Question: I have a 'QAbstractItemModel'-derived class attached to a 'QTreeView'.
Model implements 2 top-level rows and one of them has 3 sub-rows. Only first 2 sub-rows are displayed. If I add one "dummy" top-level row then everything is displayed.
I used 'qDebug()' to print how many times 'QTreeView' calls my 'model::data()' and with what indexes (only 'Qt::DisplayRole' cases are printed) and see that it is actually called 2 times for sub-rows instead of 3.
Of course, first suspicion is that my 'model::rowCount()' is incorrect and makes 'QTreeView' "think" that there are only 2 sub-rows. So here are 'qDebug()' prints:
'''
rowCount returning 3 for parent 0xbc6f70
.......
Qt::DisplayRole for row 0 ,column 0 pointer 0xbc6fc0 parent= 0xbc6f70
Qt::DisplayRole for row 1 ,column 0 pointer 0xbc7068 parent= 0xbc6f70
'''
where 0xbc6f70 is:
- 'parent.internalPointer()''model::rowCount(const QModelIndex &parent)'- 'index.parent().internalPointer()''model::data(const QModelIndex &index, int role)'
So why is 'model::data()' being called for row 0 and row 1 but not for row 2 if 'model::rowCount()' returned 3 for index with 'internalPointer() 0xbc6f70'?
Here is the code:
'''
int Model_Tree::rowCount(const QModelIndex &parent) const
{
if (!parent.isValid())
{
// This is 1st level
qDebug() << "rowCount returning m_RowCount" << m_RowCount << "for !parent.isValid()" << parent.internalPointer() << "row" << parent.row() << "column" << parent.column();
return m_RowCount;
}
int column = parent.column();
if(0 != column)
{
qDebug() << "rowCount returning 0 for parent 0 != column (" << column << ")";
return 0; // only item at 0th column can have children
}
const TreeItem* pTreeItem = (const TreeItem*)parent.internalPointer();
if (0 == pTreeItem)
{
qDebug() << "rowCount returning 0 for parent 0==pTreeItem" << pTreeItem;
return 0;
}
qDebug() << "rowCount returning " << pTreeItem->m_Children.size() << "for parent " << pTreeItem << "type:" << pTreeItem->m_type;
return pTreeItem->m_Children.size();
}
QVariant Model_Tree::data(const QModelIndex &index, int role) const
{
if (!(index.isValid()))
{
return QVariant();
}
switch (role)
{
case Qt::TextAlignmentRole:
return Qt::AlignTop;
case Qt::DisplayRole:
void* p = index.internalPointer();
int column = index.column();
int row = index.row();
qDebug() << "Qt::DisplayRole for row " << row << ",column " << column << "pointer" << p << "parent=" << index.parent().internalPointer();
// .... the rest of Model_Tree::data implementation
}
'''
and here is some qDebug() output:
'''
rowCount returning 3 for parent **0x122ee138** type: 0
....
Qt::DisplayRole for row 0 ,column 0 pointer 0x122ee168 parent= **0x122ee138**
Qt::DisplayRole for row 1 ,column 0 pointer 0x122ee198 parent= **0x122ee138**
'''
note - this is "internalPointer" value for parent node that contains 3 children
here are index() and parent() implementations:
'''
QModelIndex Model_Tree::index(int row, int column, const QModelIndex &parent) const
{
void* p = 0;
if (!parent.isValid())
{
// This is 1st level
// we use our whole record
if (row < m_RowCount)
{
const TreeItem& treeItem = *(m_pRootItem->m_Children.at(row));
const LogRecord* pRecord = treeItem.m_pRecord;
const LogRecord& record = *pRecord;
if (column == 0)
{
p = (void*)&treeItem; // because createIndex() wants void* a 3rd parameter
}
else
{
const QList<QVariant>& fieldList = record.fieldList;
if (column <= fieldList.size())
{
const QVariant* pField = &(fieldList[column - 1]); // -1 Because we have extra column at left side
if ( (QMetaType::Type)(pField->type()) == QMetaType::QString )
{
//const QString *pString = static_cast<const QString*>(pField->data());
p = const_cast<void*>(pField->data());
}
if ( (QMetaType::Type)(pField->type()) == QMetaType::QStringList )
{
const QStringList *pStringList = static_cast<const QStringList*>(pField->data());
//const QString *pString = &(pStringList->at(0)) ;
p = const_cast<void*>( static_cast<const void*>( &(pStringList->at(0)) ) );
}
}
}
}
//qDebug() << "Creating index: " << row << ", " << column << ", " << p;
return createIndex(row, column, p);
}
if (0 != column)
{
//qDebug() << "Creating index: " << row << ", " << column << ", 0 -- if (0 != column)";
return createIndex(row, column, (void*)0);
}
p = parent.internalPointer();
const TreeItem* pTreeItem = (const TreeItem*)p;
if (0 == pTreeItem)
{
//qDebug() << "Creating index: " << row << ", " << column << ", 0 -- if (0 == pTreeItem)";
return createIndex(row, column, (void*)0);
}
if (row < pTreeItem->m_Children.size())
{
const TreeItem* pTreeSubItem = pTreeItem->m_Children.at(row).data();
//qDebug() << "Creating subline index: " << row << ", " << column << ", " << (void*)pTreeSubItem << "parent: " << pTreeItem;
return createIndex(row, column, (void*)pTreeSubItem);
}
//qDebug() << "Creating index: " << row << ", " << column << ", 0";
return createIndex(row, column, (void*)0);
}
QModelIndex Model_Tree::parent(const QModelIndex &index) const
{
if (!index.isValid())
{
QModelIndex qi;
qDebug() << "Creating INVACHILD PARENT index: " << qi.row() << ", " << qi.column() << ", " << 0;
return qi;
}
const TreeItem* pChildItem = static_cast<const TreeItem*>(index.internalPointer());
if (0 == pChildItem)
{
QModelIndex qi;
qDebug() << "Creating NOTREEITEM PARENT index: " << qi.row() << ", " << qi.column() << ", " << 0;
return qi;
}
const TreeItem* pParentItem = pChildItem->m_pParent;
if (0 == pParentItem)
{
QModelIndex qi;
qDebug() << "Creating NOPARENT PARENT index: " << qi.row() << ", " << qi.column() << ", " << 0;
return qi;
}
qDebug() << "Creating PARENT index: " << pChildItem->m_RecordNumber << ", " << 0 << ", " << pParentItem;
return createIndex(pParentItem->m_RecordNumber, 0, (void*)pParentItem);
}
QVariant Model_Tree::data(const QModelIndex &index, int role) const
{
if (!(index.isValid()))
{
return QVariant();
}
switch (role)
{
case Qt::TextAlignmentRole:
return Qt::AlignTop;
case Qt::DisplayRole:
void* pInternal = index.internalPointer();
int column = index.column();
int row = index.row();
if (0 == column)
qDebug() << "Qt::DisplayRole for row " << row << ",column " << column << "pointer" << pInternal << "parent=" << index.parent().internalPointer();
if (0 == pInternal)
{
//qDebug() << "DR: internal pointer is 0";
return QVariant();
}
if (0 == column)
{
const TreeItem* pTreeItem = static_cast<const TreeItem*>(pInternal);
QString displayString;
QTextStream(&displayString) << pTreeItem->m_LogLineNumber;
if (pTreeItem->m_type == TreeItem::Subline)
{
QTextStream(&displayString) << " (" << row << "-th sub-line)"
<< " " << (*(pTreeItem->m_pSubline));
}
if (pTreeItem->m_type == TreeItem::Record)
{
if (pTreeItem->m_Children.size() > 0)
{
QTextStream(&displayString) << " (" << rowCount(index)/*pTreeItem->m_Children.size()*/ << " sub-lines)";
}
}
return displayString;
}
// for columns other than 0 index contains QString* as internal pointer
const QString* pText = static_cast<const QString*>(pInternal);
return *pText;
}
return QVariant();
}
'''

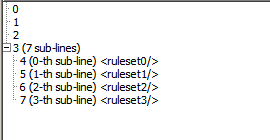
Answer: Thank you Marek for trying to help me!
The problem was in my QSortFilterProxyModel-derived class that didn't take into account sub-items )))